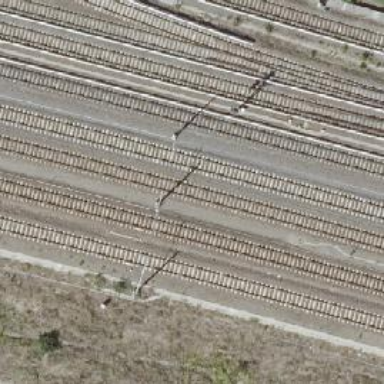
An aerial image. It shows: Railway milestone with catenary mast.